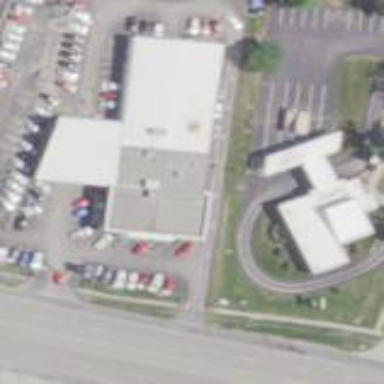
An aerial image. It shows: Building housing car shop.